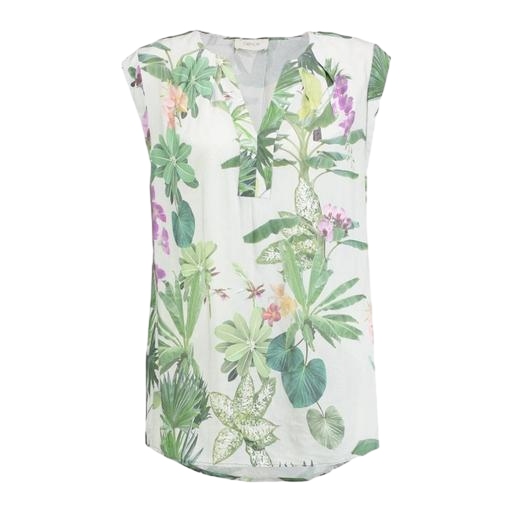
green sleeveless floral-print shirt, sleeveless floral-print shirt, white sleeveless floral blouse, white background